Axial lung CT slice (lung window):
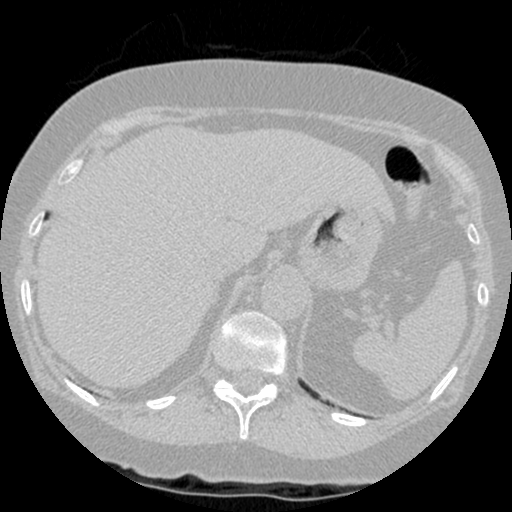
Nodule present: no